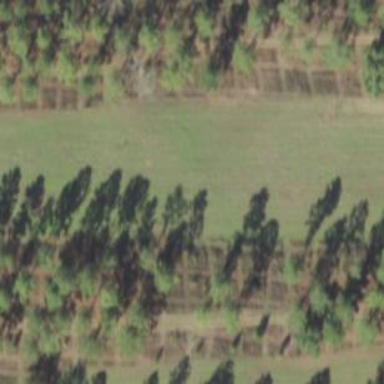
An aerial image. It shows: Orchard.